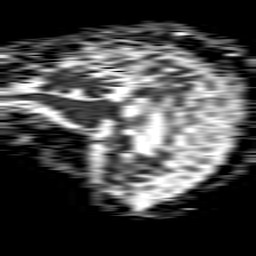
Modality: ADC
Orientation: sagittal
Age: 80
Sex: female
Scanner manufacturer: philips
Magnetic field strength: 1.5 T
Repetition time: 4.6 s
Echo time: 0.08517 s